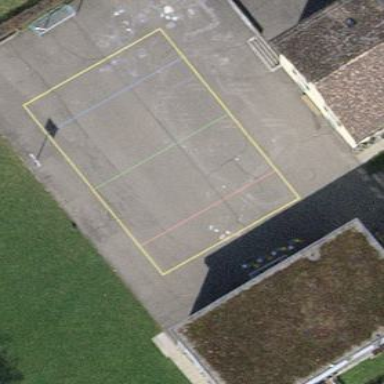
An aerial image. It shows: Kindergarten building.